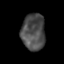
Tissue: skin
Cell type: Epithelial cells
Senescence score: 0.2813
Nuclear area (px): 842
Mean DAPI intensity: 76.567